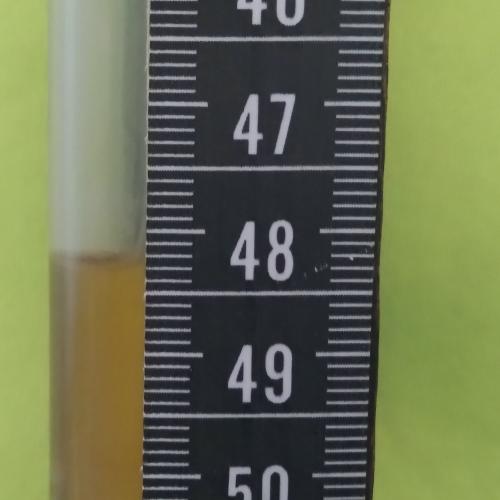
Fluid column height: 48.2 cm